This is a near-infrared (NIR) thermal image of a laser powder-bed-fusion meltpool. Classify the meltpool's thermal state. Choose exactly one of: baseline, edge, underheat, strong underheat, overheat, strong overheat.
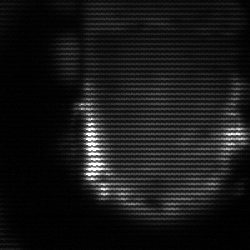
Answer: baseline